Interaction volume radius: 10 \u00c5
Interaction volume height: 30 \u00c5
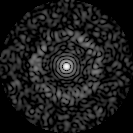
Disorder parameter: 0.845